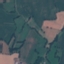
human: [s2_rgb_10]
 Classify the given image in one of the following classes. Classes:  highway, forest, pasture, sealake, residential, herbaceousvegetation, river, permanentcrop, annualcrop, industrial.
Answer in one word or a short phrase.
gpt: Pasture